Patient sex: M
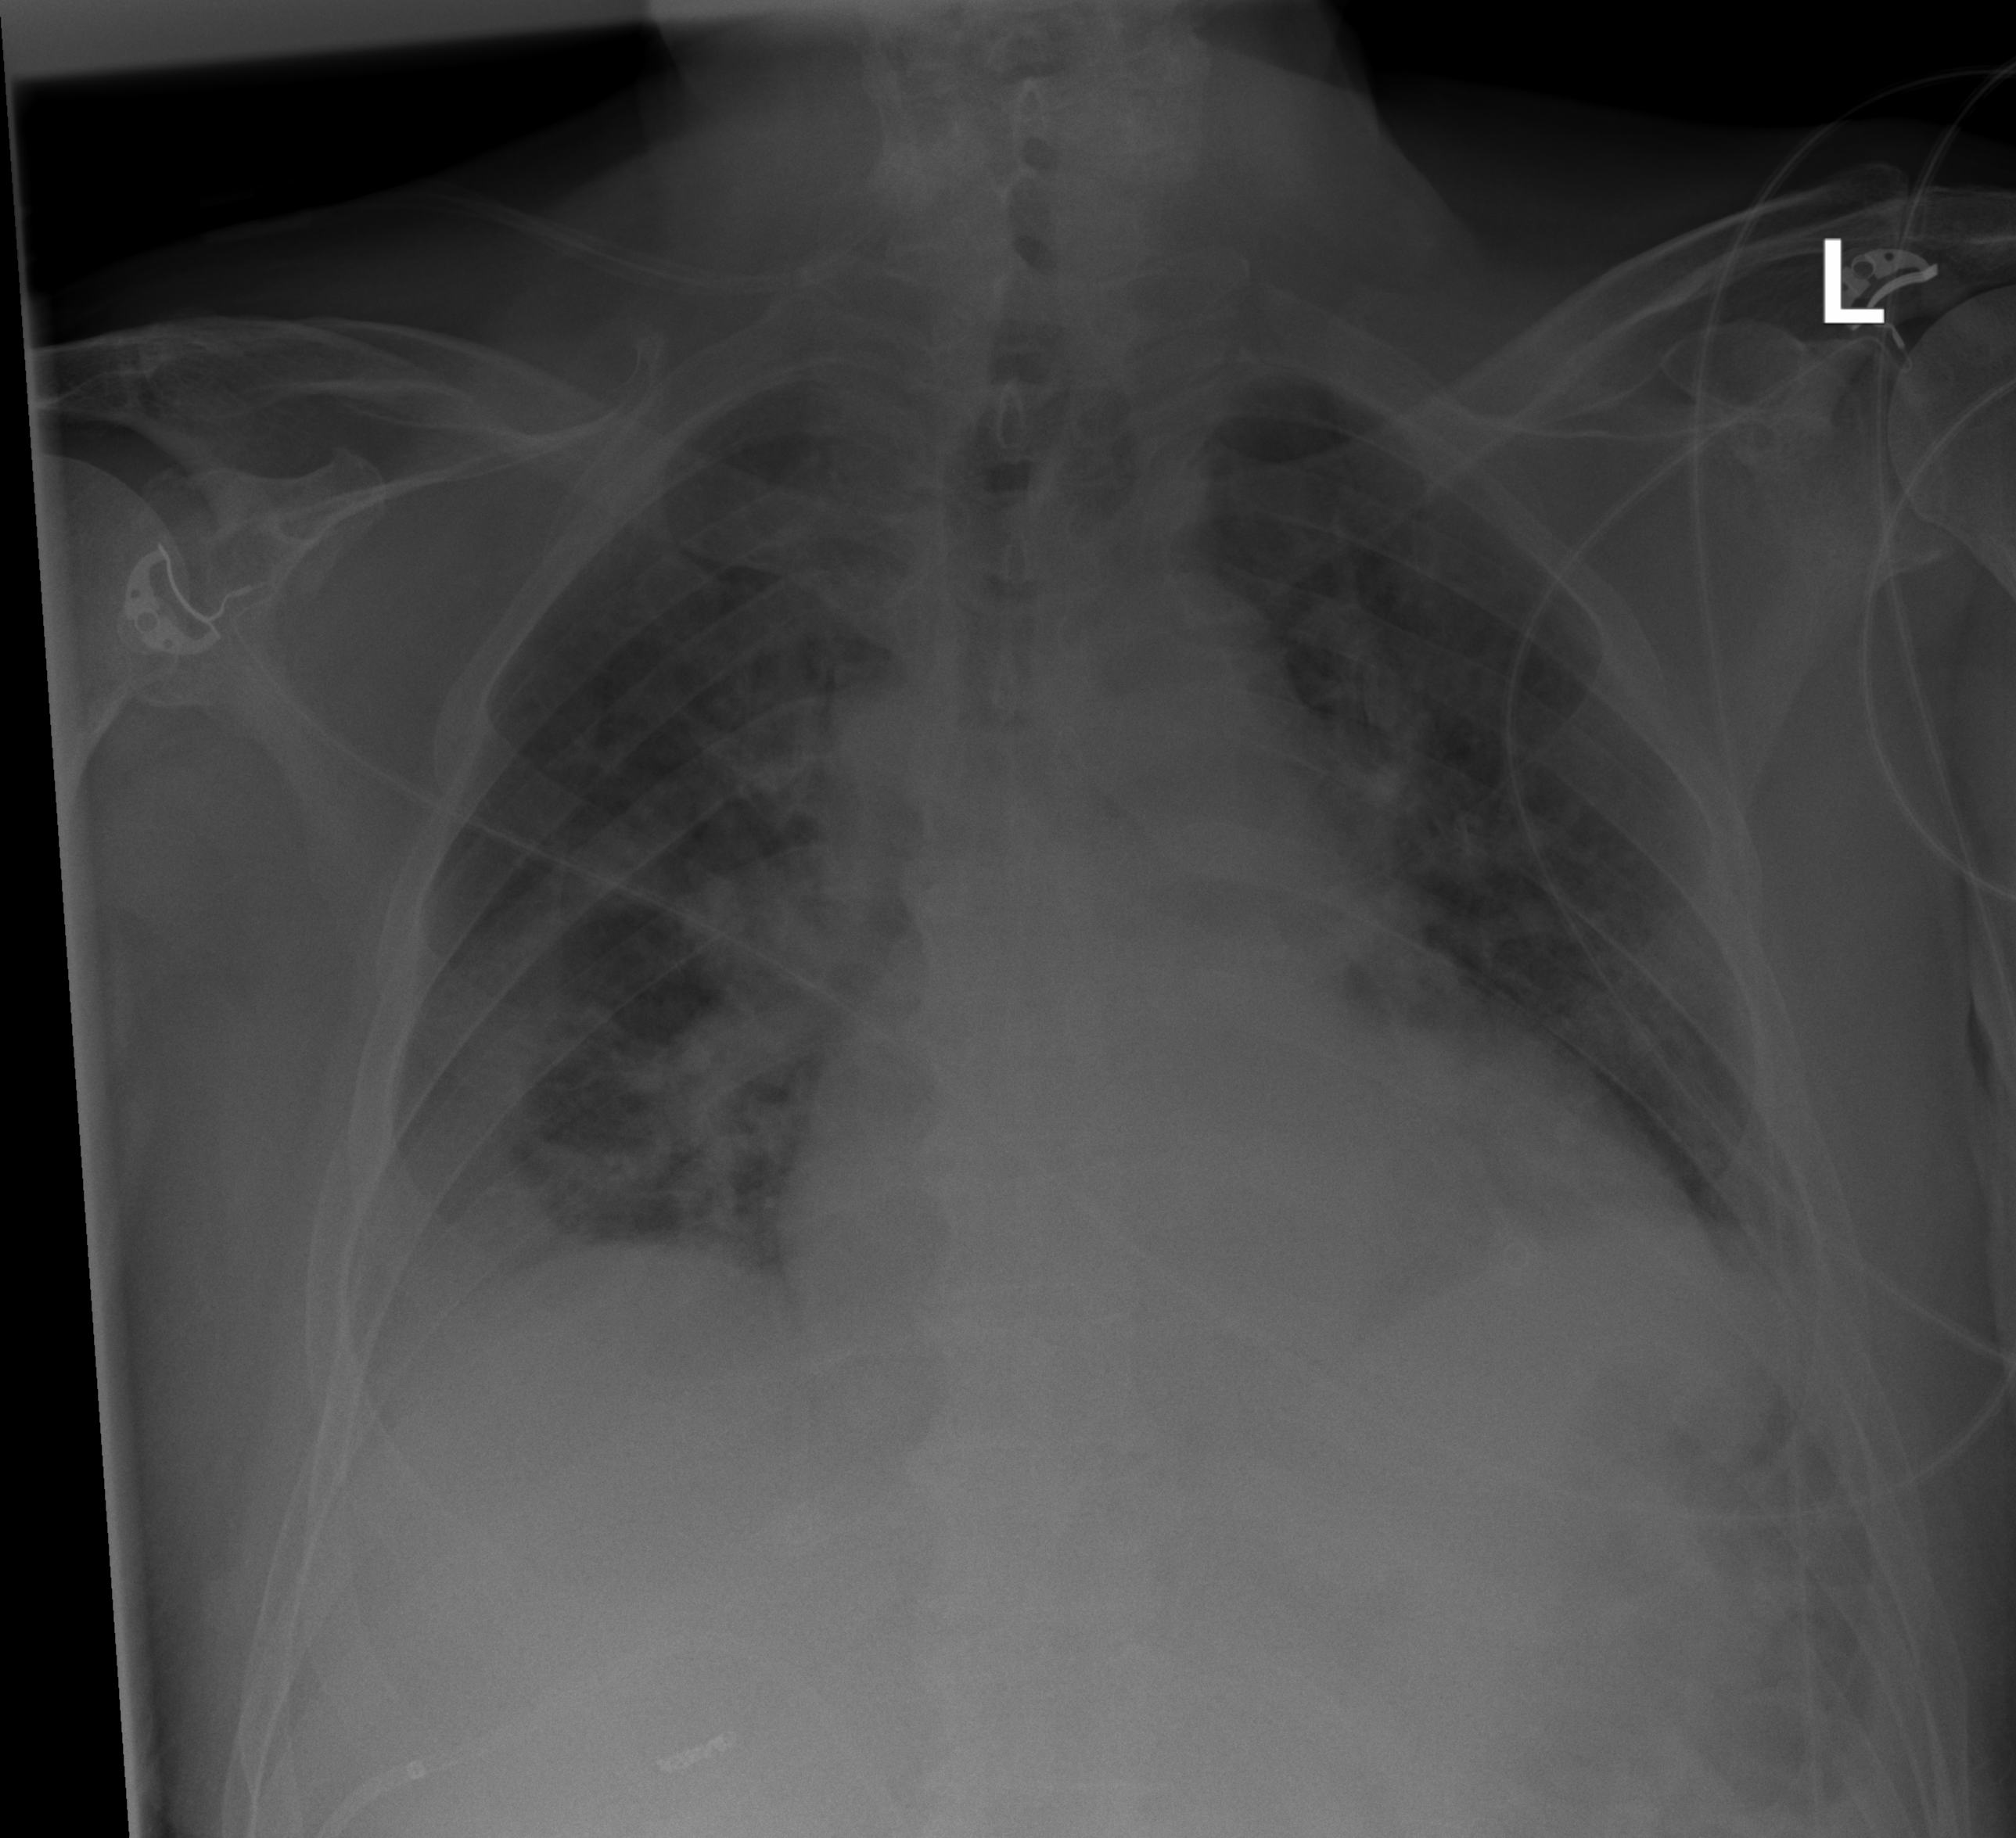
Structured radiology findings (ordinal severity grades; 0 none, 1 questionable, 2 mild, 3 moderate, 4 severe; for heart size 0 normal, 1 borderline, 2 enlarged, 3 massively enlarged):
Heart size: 2
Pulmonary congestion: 2
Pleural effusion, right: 2
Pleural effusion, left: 1
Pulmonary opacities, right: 0
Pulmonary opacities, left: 0
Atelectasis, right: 2
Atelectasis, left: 2